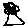
Label: tree